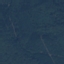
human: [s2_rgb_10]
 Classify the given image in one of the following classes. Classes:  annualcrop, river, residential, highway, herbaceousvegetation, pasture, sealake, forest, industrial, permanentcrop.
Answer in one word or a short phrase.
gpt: Forest